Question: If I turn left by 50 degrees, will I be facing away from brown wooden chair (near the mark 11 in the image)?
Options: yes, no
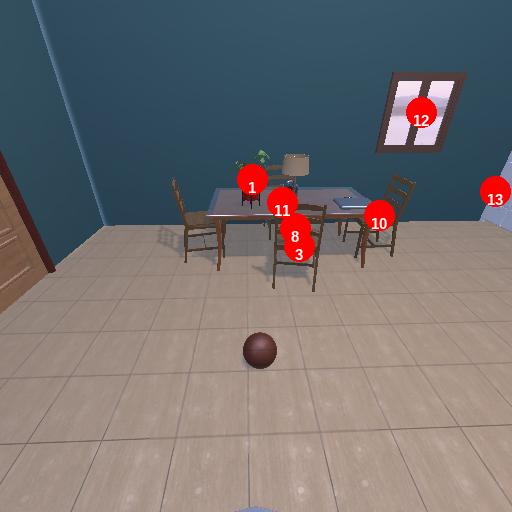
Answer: yes